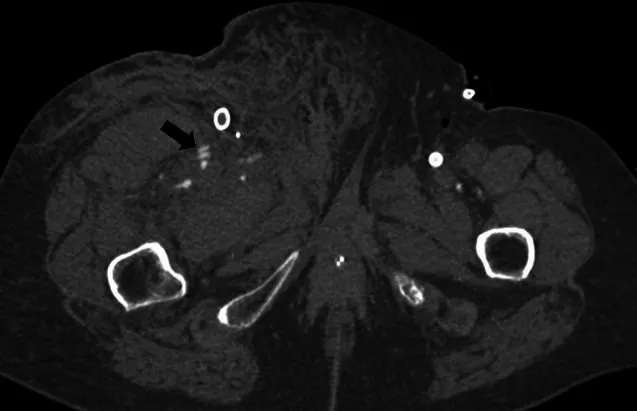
An axial image of a clear arterial contrast blush from the superficial femoral artery and a side branch.
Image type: radiology (ct)